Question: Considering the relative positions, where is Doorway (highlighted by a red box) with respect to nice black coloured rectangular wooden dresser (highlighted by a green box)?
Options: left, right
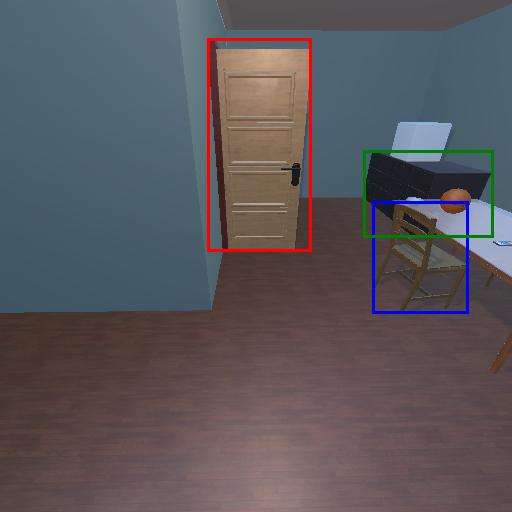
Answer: left